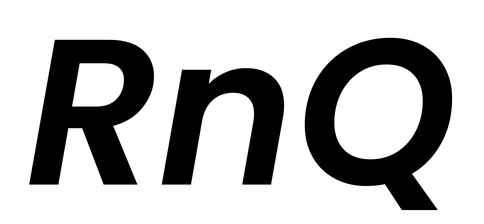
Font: Poppins-SemiBoldItalic